Interaction volume radius: 5 \u00c5
Interaction volume height: 20 \u00c5
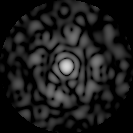
Disorder parameter: 0.831